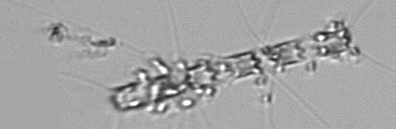
Label: Chaetoceros_didymus_TAG_external_flagellate